Field crop: tomato
Growth stage: 1
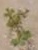
Species: portulaca